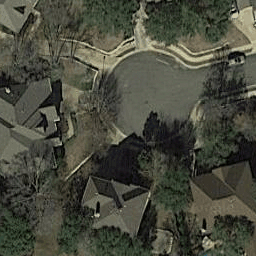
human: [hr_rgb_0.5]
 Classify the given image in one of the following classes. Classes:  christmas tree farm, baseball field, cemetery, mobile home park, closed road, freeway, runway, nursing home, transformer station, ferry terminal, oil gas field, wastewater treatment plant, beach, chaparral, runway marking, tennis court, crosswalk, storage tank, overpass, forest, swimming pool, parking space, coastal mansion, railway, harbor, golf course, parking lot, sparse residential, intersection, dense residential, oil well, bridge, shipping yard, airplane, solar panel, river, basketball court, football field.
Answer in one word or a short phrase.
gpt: closed road